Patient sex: F
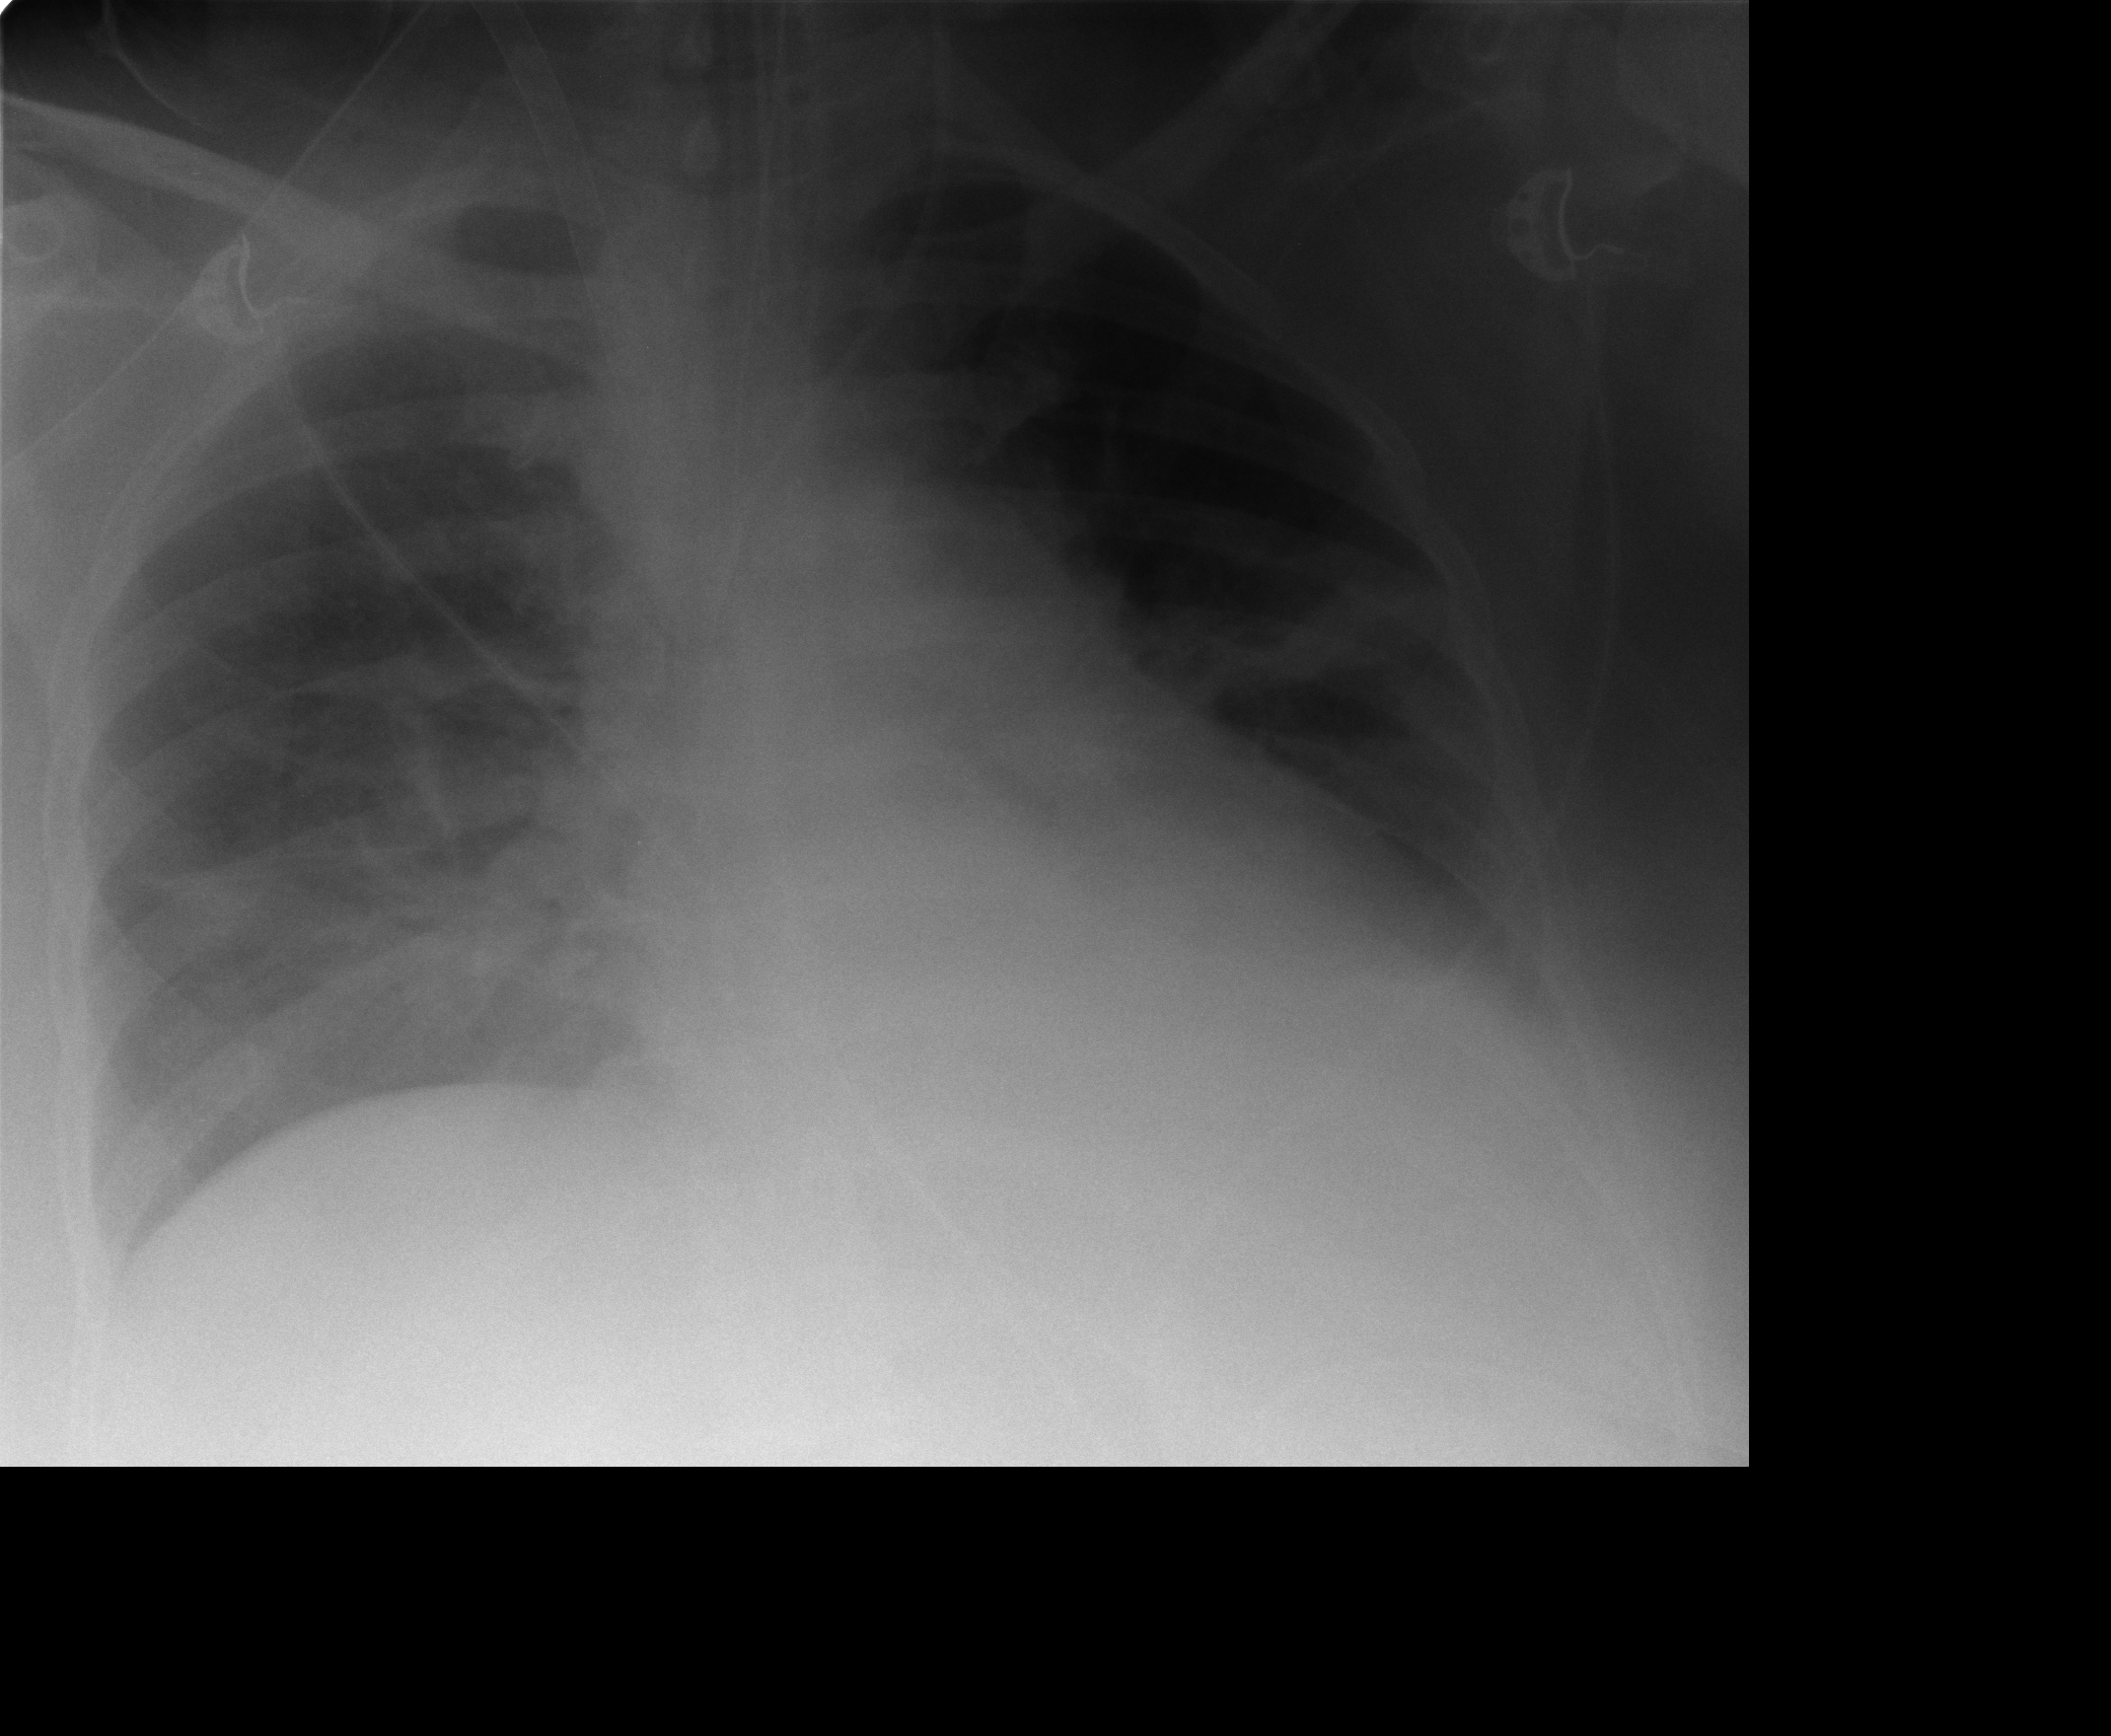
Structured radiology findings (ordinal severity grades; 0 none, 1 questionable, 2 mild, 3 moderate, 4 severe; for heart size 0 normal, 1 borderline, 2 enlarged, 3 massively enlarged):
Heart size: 2
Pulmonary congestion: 1
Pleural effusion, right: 2
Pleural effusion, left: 2
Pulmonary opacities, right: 2
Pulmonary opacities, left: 2
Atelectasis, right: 3
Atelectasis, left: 3